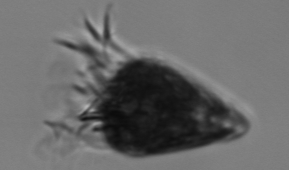
Label: Strombidium_wulffi